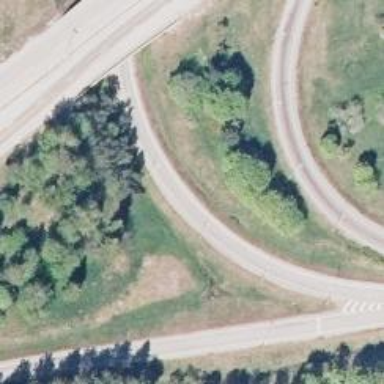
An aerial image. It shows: Trunk link highway with asphalt surface.